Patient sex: M
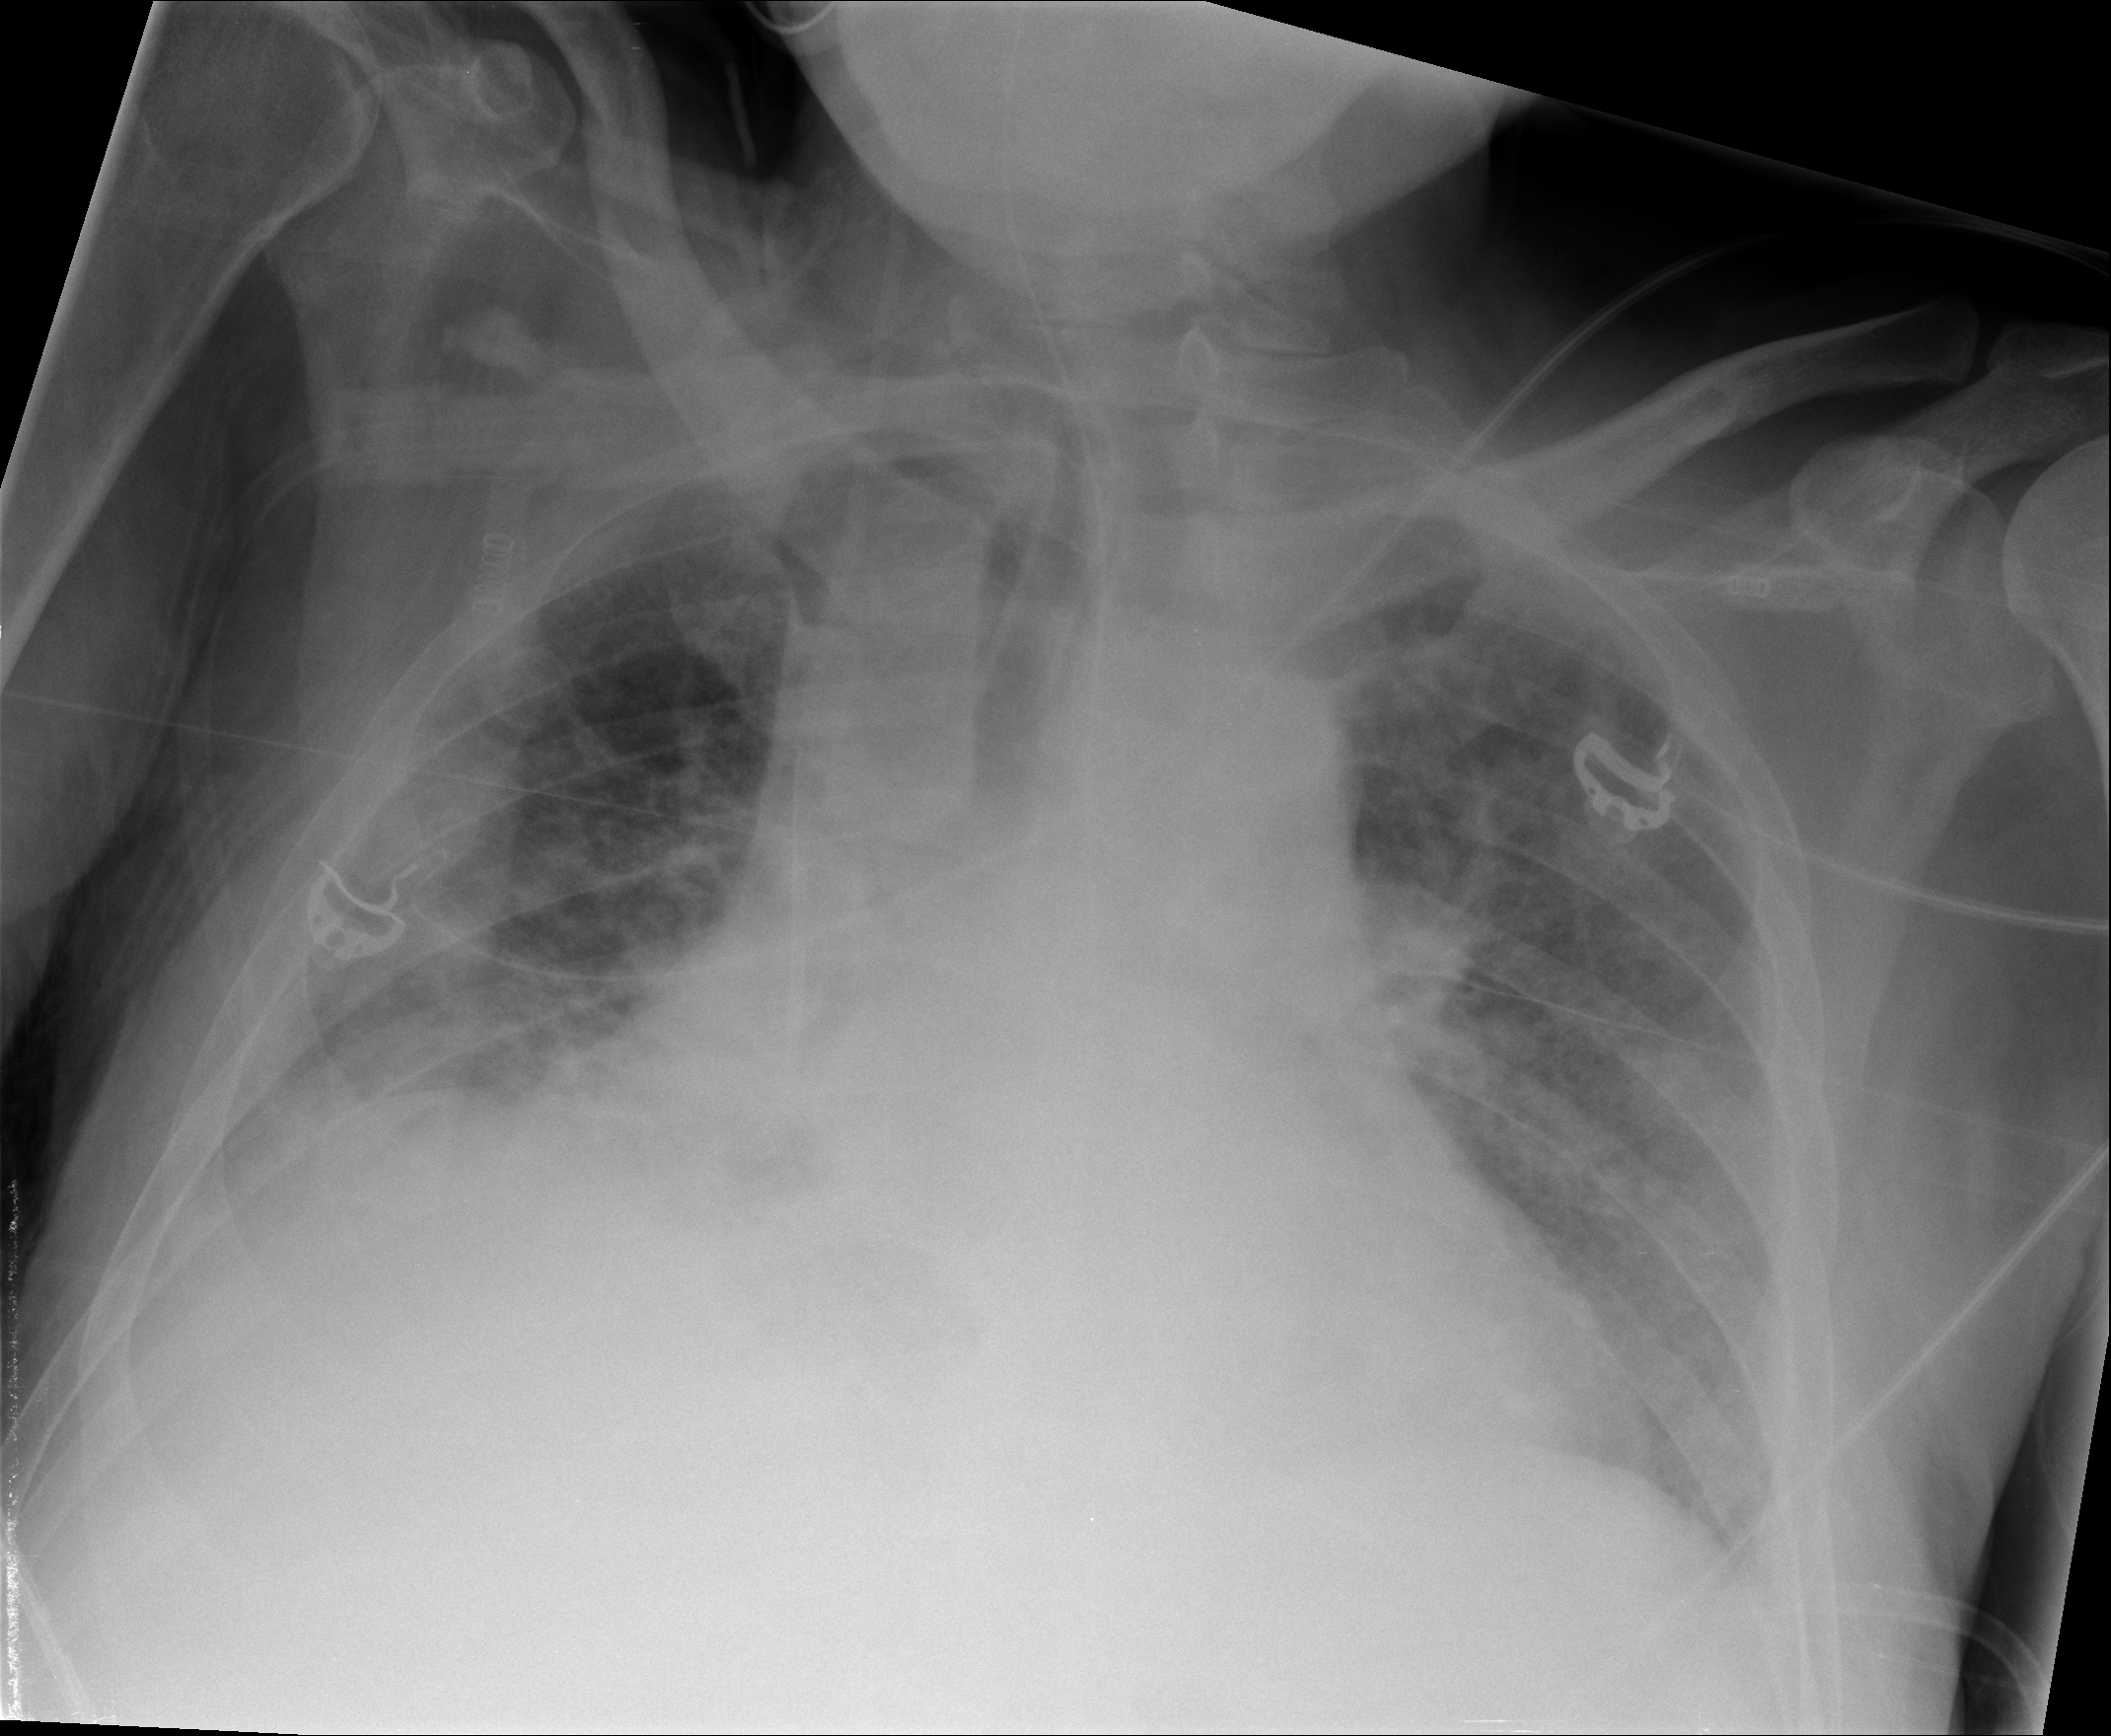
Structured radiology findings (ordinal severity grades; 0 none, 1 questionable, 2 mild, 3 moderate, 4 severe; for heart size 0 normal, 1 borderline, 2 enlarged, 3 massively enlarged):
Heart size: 2
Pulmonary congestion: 3
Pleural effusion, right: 1
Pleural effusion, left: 1
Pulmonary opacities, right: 3
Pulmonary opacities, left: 3
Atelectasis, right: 2
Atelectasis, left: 1